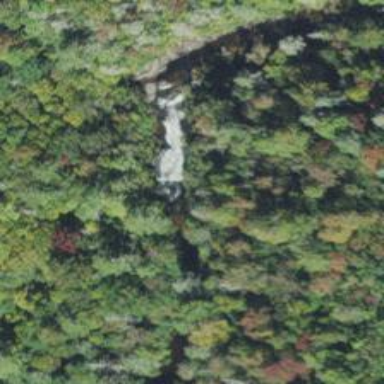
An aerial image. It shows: Beautiful waterfall in nature.